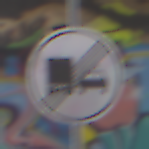
Verkehrszeichen: EndeUeberholverbotKraftfahrzeuge
Umgebung: Roofed, Special
Tageszeit: Midday
Wetter: Overcast
Licht: Natural
Jahreszeit: NotSpecified
Kontrast: MediumContrast